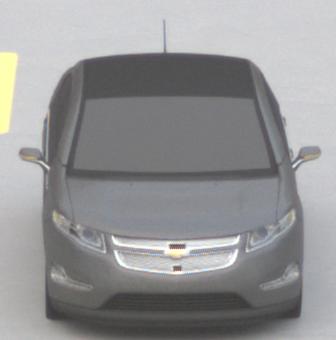
Make: Chevrolet
Model: Volt
Detailed model: Volt
Model produced from: 2011/11
Model produced until: 2014/08
Doors: 5
Color: gray
Road condition: dry road
Daytime: sunrise or sunset
Contrast: low contrast